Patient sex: M
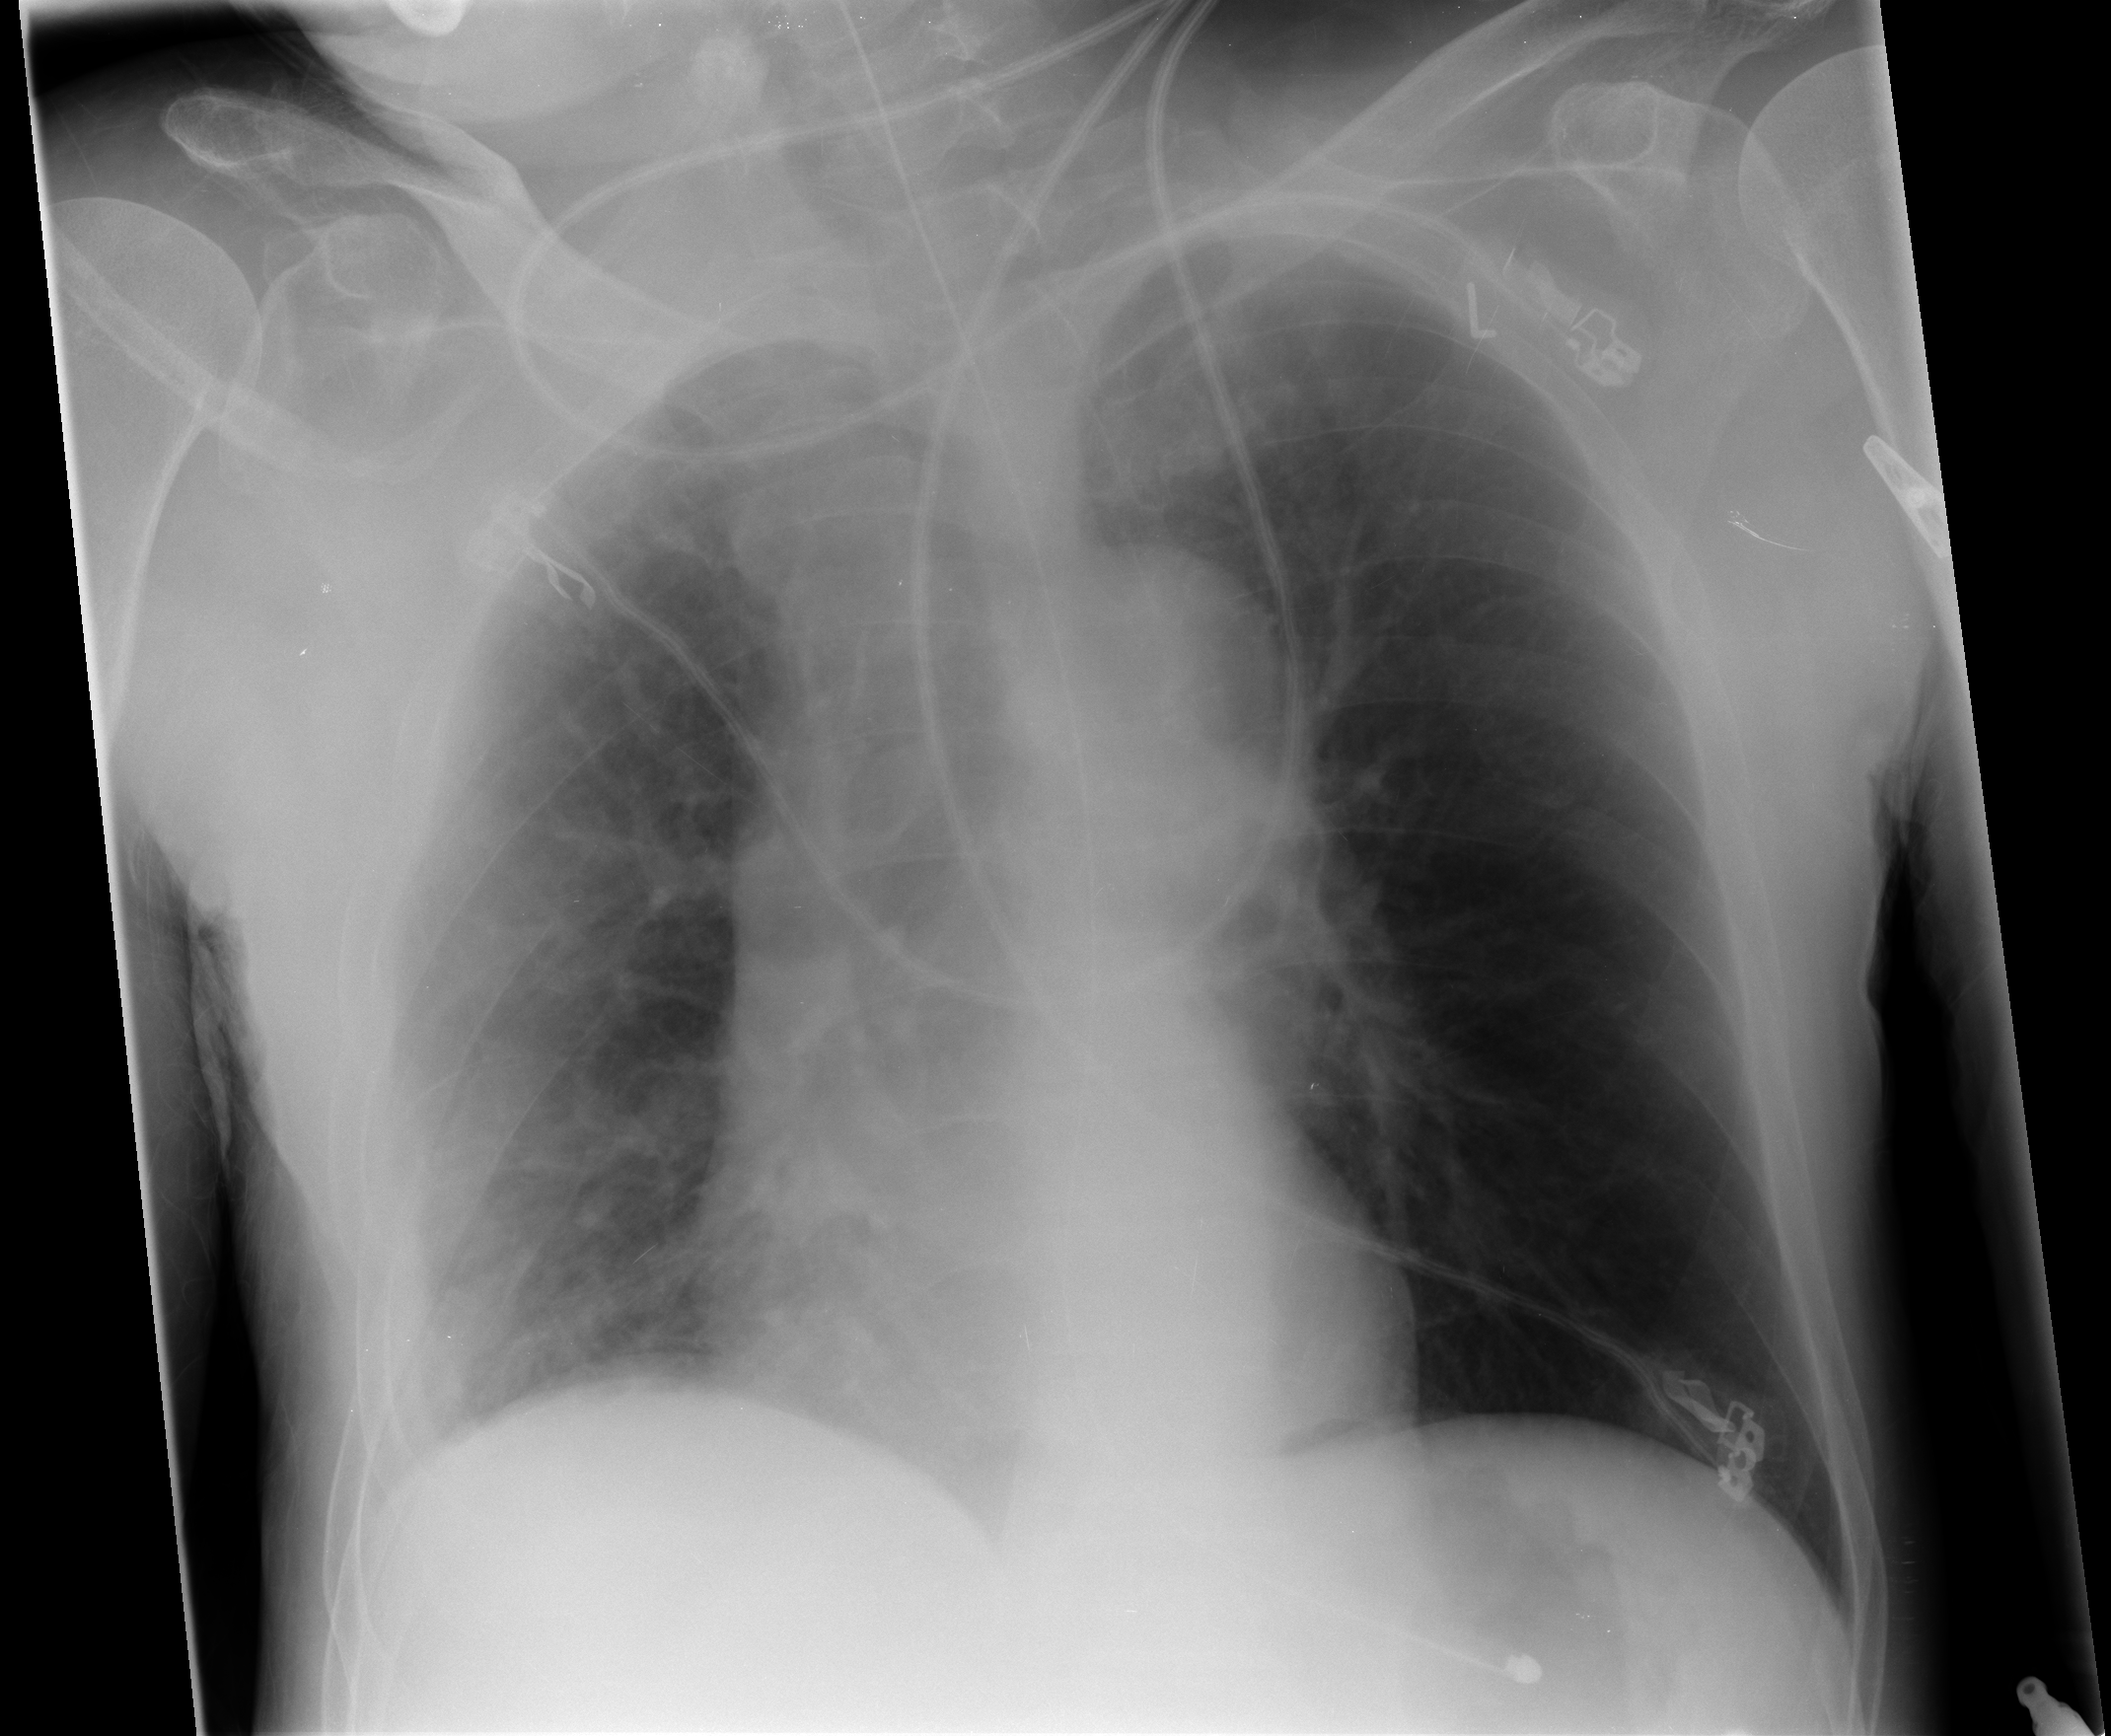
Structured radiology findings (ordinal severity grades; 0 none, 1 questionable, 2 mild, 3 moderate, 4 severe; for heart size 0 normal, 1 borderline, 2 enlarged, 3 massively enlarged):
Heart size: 0
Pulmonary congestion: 0
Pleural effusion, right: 0
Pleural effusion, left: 0
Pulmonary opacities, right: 2
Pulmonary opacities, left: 0
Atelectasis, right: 2
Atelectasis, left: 0